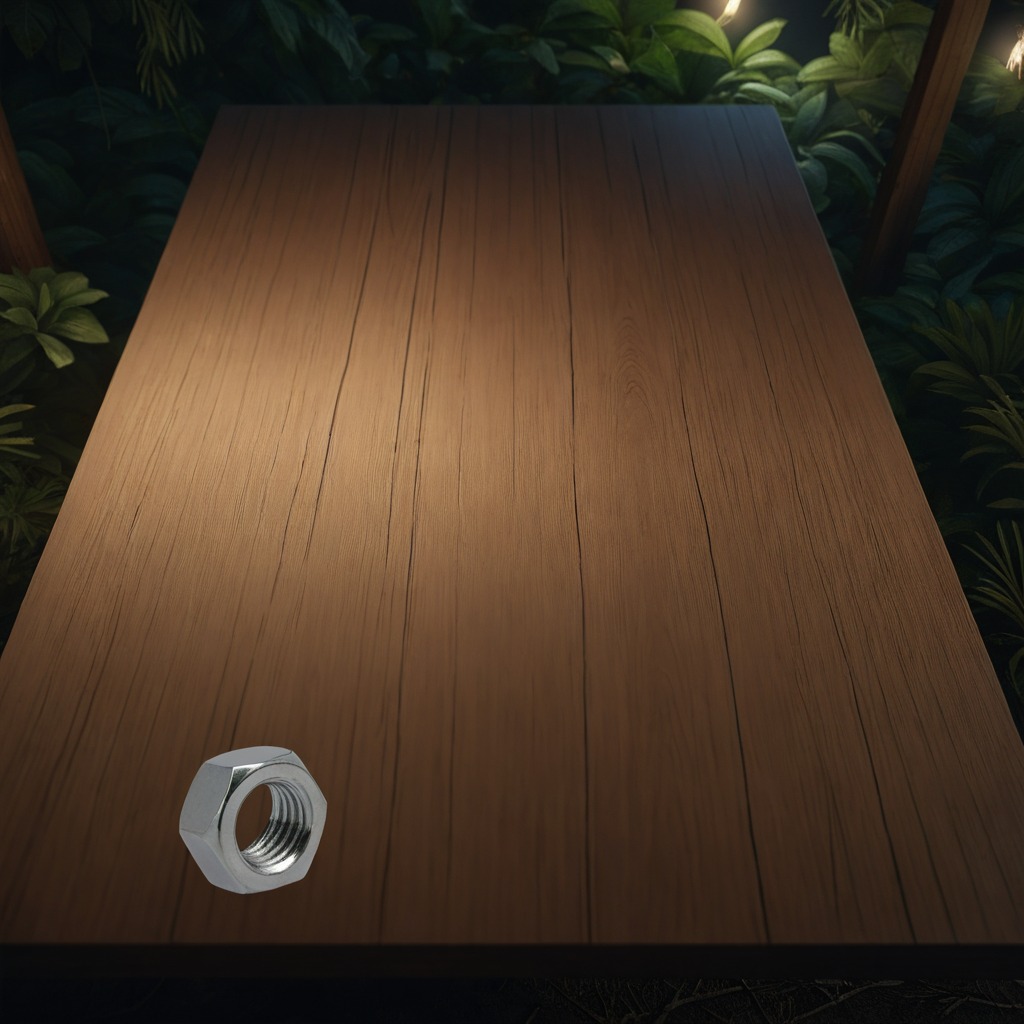
A metal nut is lying on a wooden table inside a jungle field workshop tent at night.